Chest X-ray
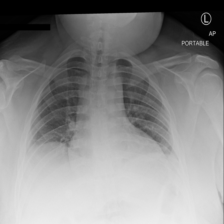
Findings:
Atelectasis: negative
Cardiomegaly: positive
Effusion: negative
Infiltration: negative
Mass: negative
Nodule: negative
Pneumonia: negative
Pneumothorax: negative
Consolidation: negative
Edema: negative
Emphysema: negative
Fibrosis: negative
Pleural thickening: negative
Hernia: negative